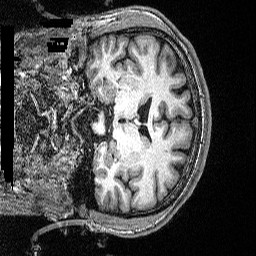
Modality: T1w
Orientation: coronal
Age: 32
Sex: male
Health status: ill
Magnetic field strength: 3 T
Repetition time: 2.53 s
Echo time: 0.00331 s